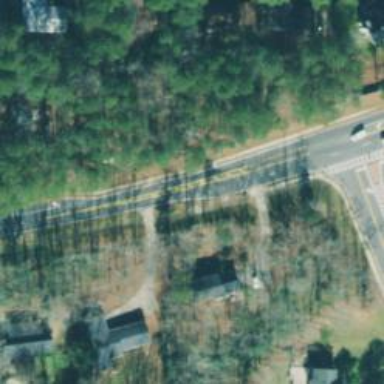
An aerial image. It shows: Left sidewalk along asphalt tertiary road.